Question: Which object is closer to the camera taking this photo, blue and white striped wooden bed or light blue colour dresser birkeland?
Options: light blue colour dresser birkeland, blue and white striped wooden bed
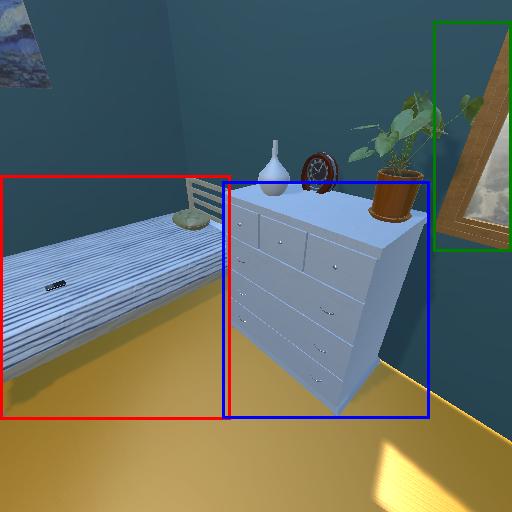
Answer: light blue colour dresser birkeland